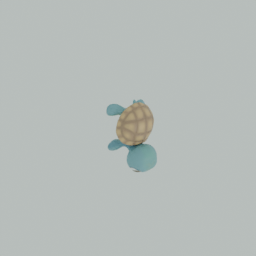
Label: animals